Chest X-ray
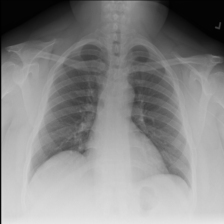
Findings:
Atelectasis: negative
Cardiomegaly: negative
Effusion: negative
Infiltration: negative
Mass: negative
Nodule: negative
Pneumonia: negative
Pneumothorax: negative
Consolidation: negative
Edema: negative
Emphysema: negative
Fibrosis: negative
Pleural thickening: negative
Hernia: negative